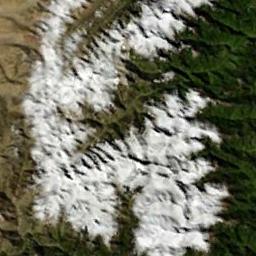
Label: snowberg